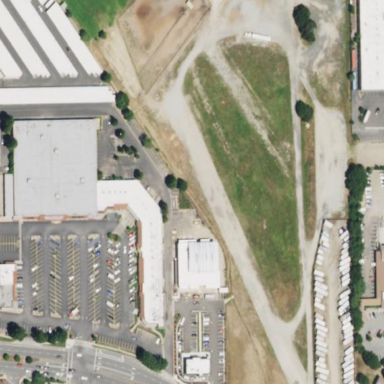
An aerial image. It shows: Commercial area.